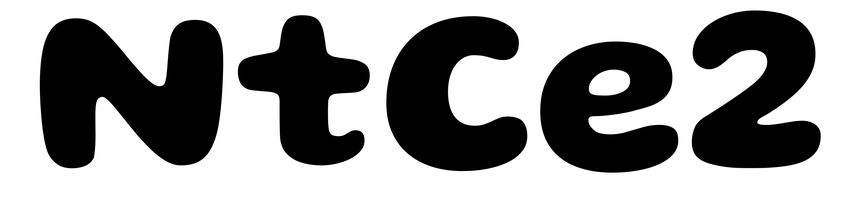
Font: Gluten_Bold